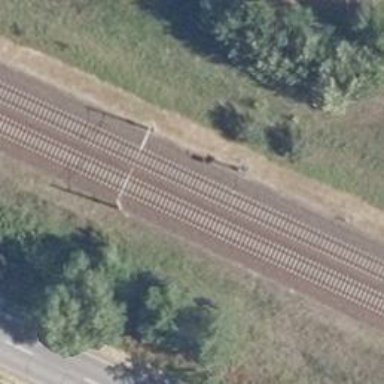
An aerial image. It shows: Railway track with contact line for electrification.